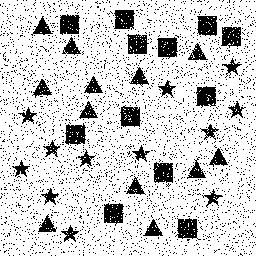
Squares: 12
Triangles: 12
Stars: 12
Total shapes: 36